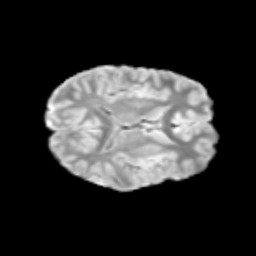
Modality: T2w
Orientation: axial
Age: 10
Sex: male
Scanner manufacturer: siemens
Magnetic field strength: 3 T
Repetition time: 3.8 s
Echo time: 0.07 s